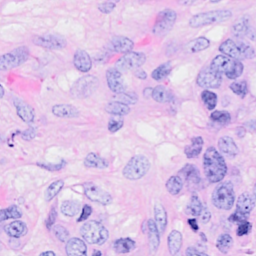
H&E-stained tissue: Breast